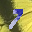
Label: 7